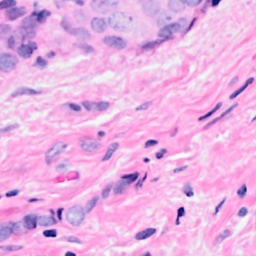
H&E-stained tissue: Breast